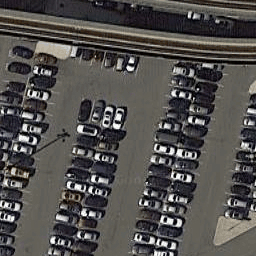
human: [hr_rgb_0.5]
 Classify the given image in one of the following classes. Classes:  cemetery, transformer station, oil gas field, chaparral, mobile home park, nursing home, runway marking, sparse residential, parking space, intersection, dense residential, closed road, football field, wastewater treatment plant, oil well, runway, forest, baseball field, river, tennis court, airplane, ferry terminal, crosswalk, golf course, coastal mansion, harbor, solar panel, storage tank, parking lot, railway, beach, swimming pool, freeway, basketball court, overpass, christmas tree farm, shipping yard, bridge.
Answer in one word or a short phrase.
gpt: parking lot